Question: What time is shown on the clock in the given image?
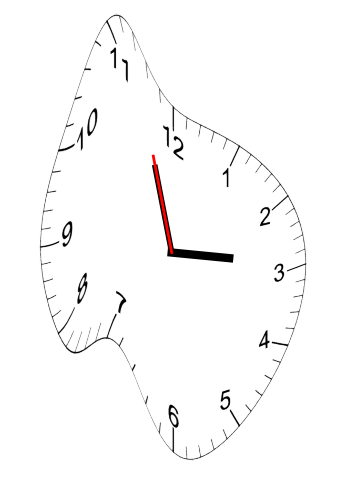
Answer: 02:56:57